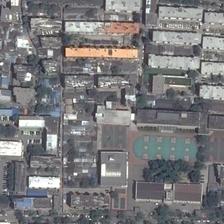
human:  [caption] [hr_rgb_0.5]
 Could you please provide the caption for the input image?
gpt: a playground with four basketball fields in it is surroundededed by many buildings .

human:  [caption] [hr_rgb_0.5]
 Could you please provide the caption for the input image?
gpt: a green playground is composed of four basketball courts .

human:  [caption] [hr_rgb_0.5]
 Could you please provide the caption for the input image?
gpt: many different buildings are around a playground .

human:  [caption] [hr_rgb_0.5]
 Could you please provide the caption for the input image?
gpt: four table tennis fields locate in the center of many white houses .

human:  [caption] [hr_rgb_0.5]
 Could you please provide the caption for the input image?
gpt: a playgrund has four basketball fields in it and four basketball fields next to it is surrounded by trees and houses .